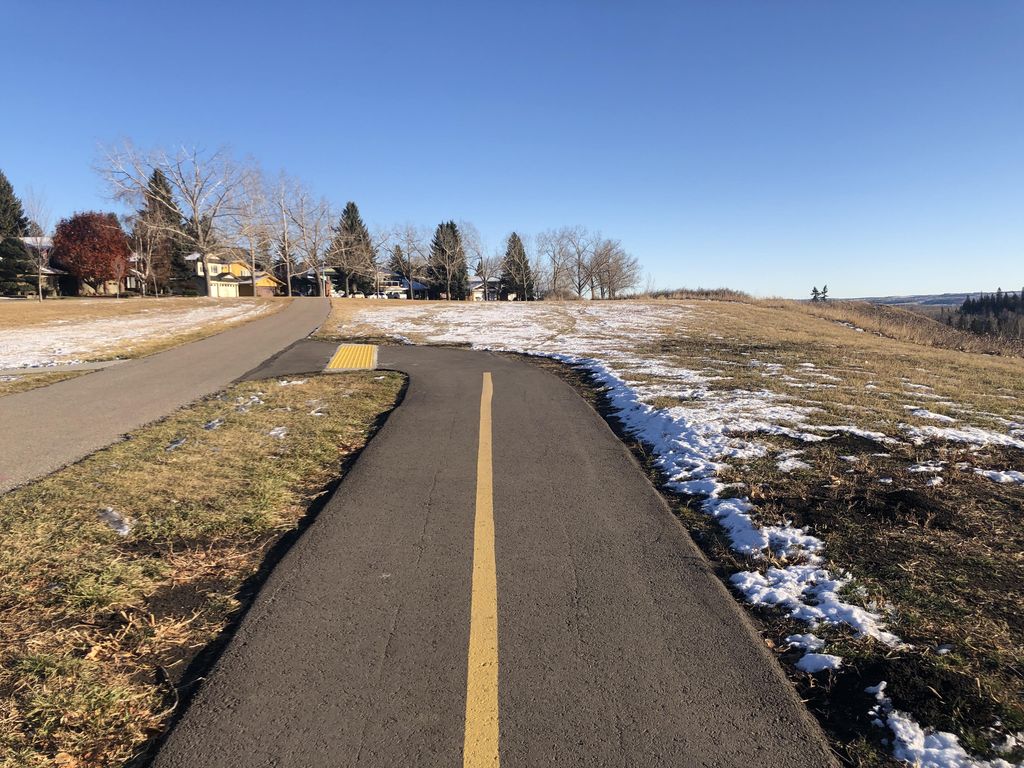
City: calgary